Field crop: maize
Growth stage: 2
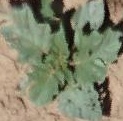
Species: datura